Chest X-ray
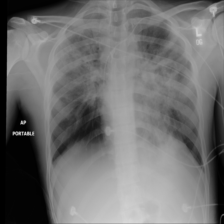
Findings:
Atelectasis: negative
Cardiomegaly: negative
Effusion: negative
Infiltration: negative
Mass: negative
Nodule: negative
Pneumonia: negative
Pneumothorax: negative
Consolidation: negative
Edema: negative
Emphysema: negative
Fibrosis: negative
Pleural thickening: negative
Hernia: negative